Field crop: maize
Growth stage: 2
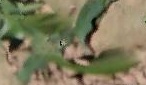
Species: maize